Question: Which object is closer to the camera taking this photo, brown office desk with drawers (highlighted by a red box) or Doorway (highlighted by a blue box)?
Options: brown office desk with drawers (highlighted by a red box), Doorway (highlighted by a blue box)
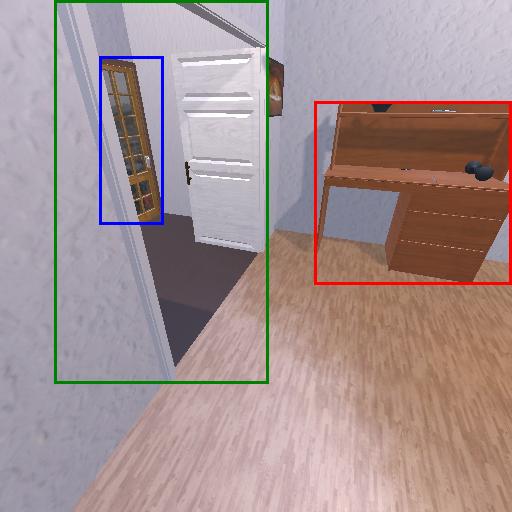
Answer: brown office desk with drawers (highlighted by a red box)